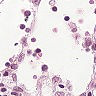
Metastatic tissue present: no